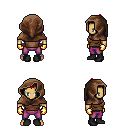
a pixel art fantasy rpg character, male body template, human, tanned skin, brown pirate shirt, magenta pants, red short mohawk hairstyle, cloth hood, gold gloves, black shoes, four views (front, back, left, right), 2x2 character sprite sheet, small pixel art, hard edges, no anti-aliasing